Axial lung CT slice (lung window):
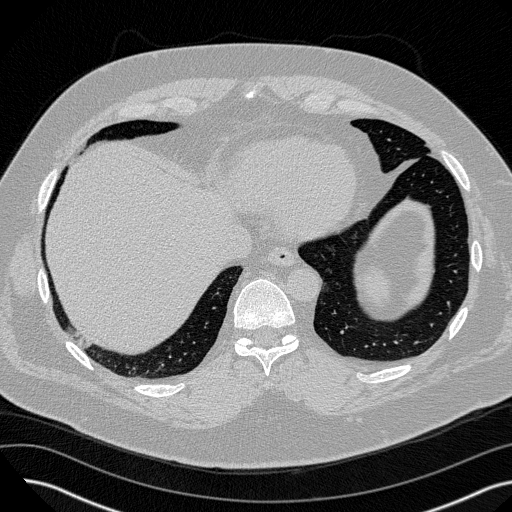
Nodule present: no